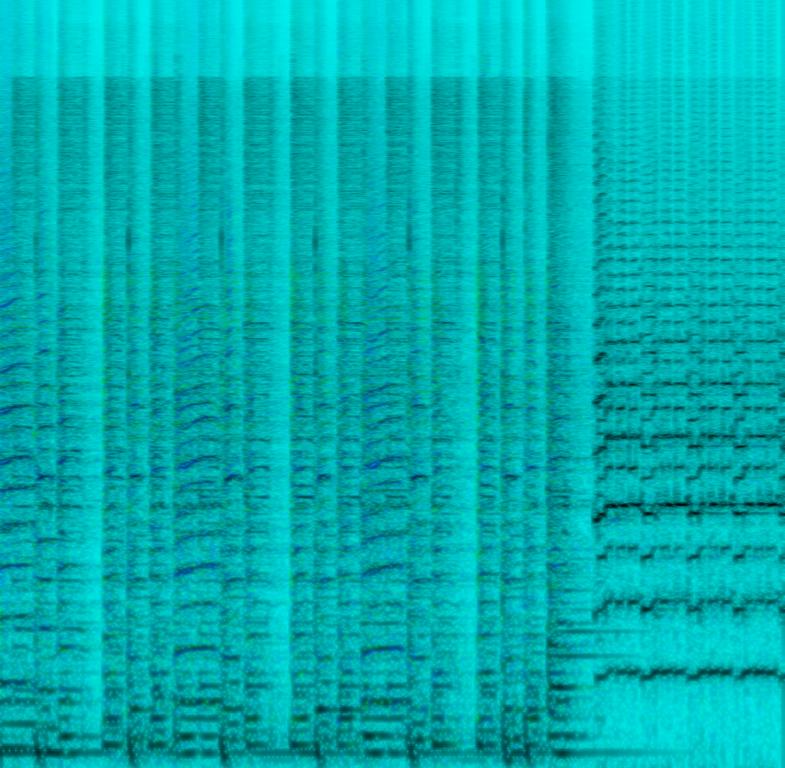
This audio contains acoustic drums playing something like a reggae groove along with an e-bass. A e-guitar strumming chords, piano, organ saxophones and trumpets are playing a short melody on the backbeat giving this song its reggae feeling. In-between the instruments are playing a short loud melody to break into the next part. The instruments are spread across the sides of the speakers. This audio may be playing in an urban coffee shop.